Field crop: tomato
Growth stage: 1
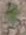
Species: solanum